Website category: game
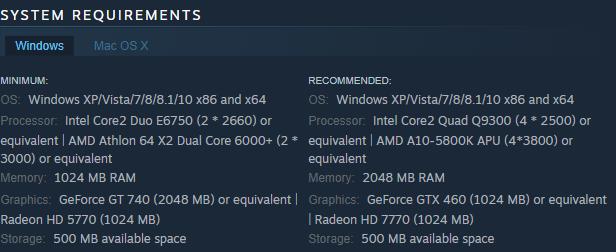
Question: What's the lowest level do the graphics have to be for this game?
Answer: GeForce GT 740 (2048 MB) or equivalent | Radeon HD 5770 (1024 MB)

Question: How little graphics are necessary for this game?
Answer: GeForce GT 740 (2048 MB) or equivalent | Radeon HD 5770 (1024 MB)

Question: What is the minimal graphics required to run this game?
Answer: GeForce GT 740 (2048 MB) or equivalent | Radeon HD 5770 (1024 MB)

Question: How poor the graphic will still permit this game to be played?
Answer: GeForce GT 740 (2048 MB) or equivalent | Radeon HD 5770 (1024 MB)

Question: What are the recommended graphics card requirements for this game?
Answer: GeForce GTX 460 (1024 MB) or equivalent | Radeon HD 7770 (1024 MB)

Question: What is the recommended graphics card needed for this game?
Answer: GeForce GTX 460 (1024 MB) or equivalent | Radeon HD 7770 (1024 MB)

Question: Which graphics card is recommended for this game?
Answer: GeForce GTX 460 (1024 MB) or equivalent | Radeon HD 7770 (1024 MB)

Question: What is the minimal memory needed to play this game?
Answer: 1024 MB RAM

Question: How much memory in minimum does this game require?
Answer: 1024 MB RAM

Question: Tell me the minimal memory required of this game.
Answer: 1024 MB RAM

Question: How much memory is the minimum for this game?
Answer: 1024 MB RAM

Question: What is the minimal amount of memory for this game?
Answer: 1024 MB RAM

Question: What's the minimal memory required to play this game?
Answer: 1024 MB RAM

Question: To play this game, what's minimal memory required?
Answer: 1024 MB RAM

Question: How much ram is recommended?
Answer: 2048 MB RAM

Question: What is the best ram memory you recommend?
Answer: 2048 MB RAM

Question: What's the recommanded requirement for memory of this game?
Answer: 2048 MB RAM

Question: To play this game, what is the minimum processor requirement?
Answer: Intel Core2 Duo E6750 (2 * 2660) or equivalent | AMD Athlon 64 X2 Dual Core 6000+ (2 * 3000) or equivalent

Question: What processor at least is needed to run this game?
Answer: Intel Core2 Duo E6750 (2 * 2660) or equivalent | AMD Athlon 64 X2 Dual Core 6000+ (2 * 3000) or equivalent

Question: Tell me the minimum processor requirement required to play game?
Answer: Intel Core2 Duo E6750 (2 * 2660) or equivalent | AMD Athlon 64 X2 Dual Core 6000+ (2 * 3000) or equivalent

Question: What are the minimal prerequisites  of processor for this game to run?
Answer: Intel Core2 Duo E6750 (2 * 2660) or equivalent | AMD Athlon 64 X2 Dual Core 6000+ (2 * 3000) or equivalent

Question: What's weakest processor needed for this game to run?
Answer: Intel Core2 Duo E6750 (2 * 2660) or equivalent | AMD Athlon 64 X2 Dual Core 6000+ (2 * 3000) or equivalent

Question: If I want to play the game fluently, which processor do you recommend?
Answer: Intel Core2 Quad Q9300 (4 * 2500) or equivalent | AMD A10-5800K APU (4*3800) or equivalent

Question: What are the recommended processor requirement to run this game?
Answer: Intel Core2 Quad Q9300 (4 * 2500) or equivalent | AMD A10-5800K APU (4*3800) or equivalent

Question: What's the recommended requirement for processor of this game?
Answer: Intel Core2 Quad Q9300 (4 * 2500) or equivalent | AMD A10-5800K APU (4*3800) or equivalent

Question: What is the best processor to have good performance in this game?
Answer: Intel Core2 Quad Q9300 (4 * 2500) or equivalent | AMD A10-5800K APU (4*3800) or equivalent

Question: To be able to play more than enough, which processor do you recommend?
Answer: Intel Core2 Quad Q9300 (4 * 2500) or equivalent | AMD A10-5800K APU (4*3800) or equivalent